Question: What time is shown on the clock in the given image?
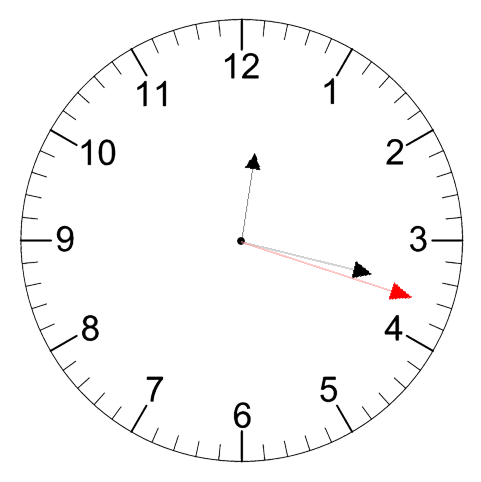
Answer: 12:17:18